Question: I have
'''
<footer class="meta">
<ul>
<li><a href="#" class="numNotes">3 notes</a></li>
<li><a href="#" class="numComments">10 comments</a></li>
<li><a href="#" class="datePosted">3rd Feb 2011</a></li>
<li class="tags">
<ul>
<li><a href="#">Tag name</a></li>
<li><a href="#">Tag name</a></li>
</ul>
</li>
</ul>
</footer>
'''
I am wondering why my last tag item goes to the next line

<URL>
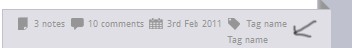
Answer: You could try to enforce a one-line display, by adding:
'''
li.tags,
li.tags > ul {
white-space: nowrap;
}
'''
As others have pointed out, however, it drops to the next line due to width of the content being greater than the width of the parent element.
Having played around with this, it turns out that, for 'white-space: no-wrap;' to work, you'd also need to use 'display: inline;' (or 'display: inline-block;') on the 'li' elements.
<URL>.